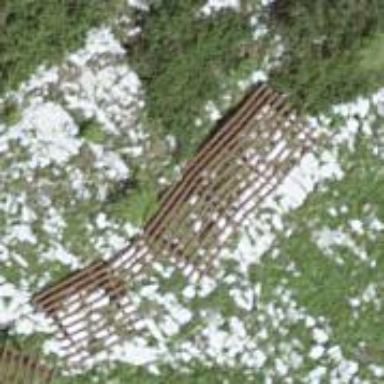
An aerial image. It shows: Structure designed as avalanche protection.